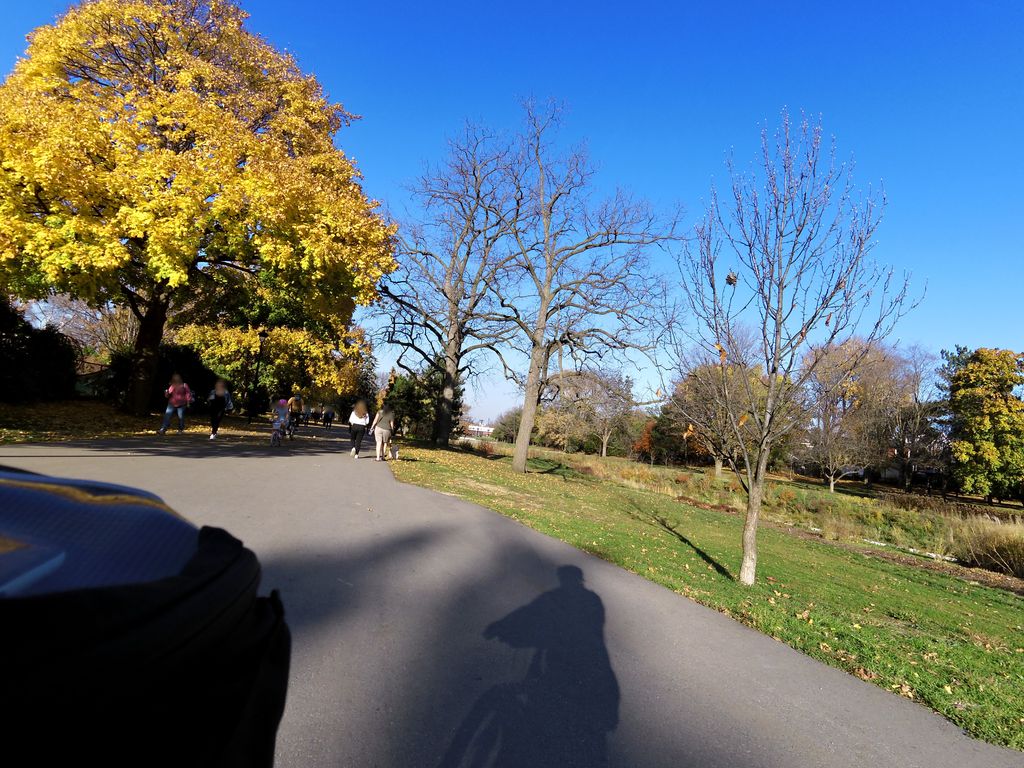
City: hamilton